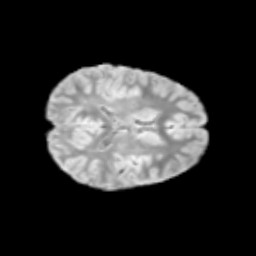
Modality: T2w
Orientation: axial
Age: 11
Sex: female
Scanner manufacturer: siemens
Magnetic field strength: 3 T
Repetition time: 3.8 s
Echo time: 0.07 s